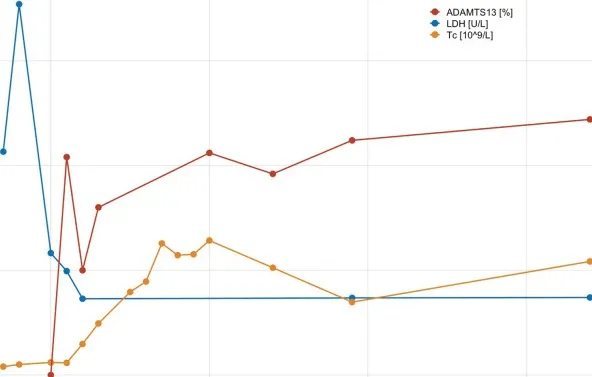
Evolution of platelet count (Tc; x 109/. ,. LDH level (U/.ADAMTS13 enzyme activity (%) (Day 0: day of admission; TPE on Days 1, 2, and 3).
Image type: chart (chart)